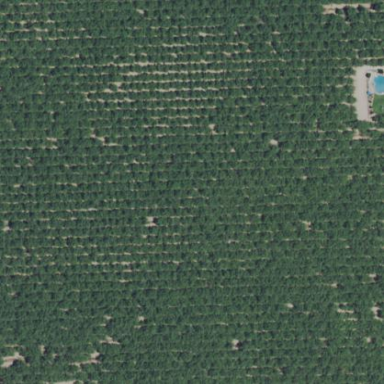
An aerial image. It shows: Almond orchard with rows of almond trees.